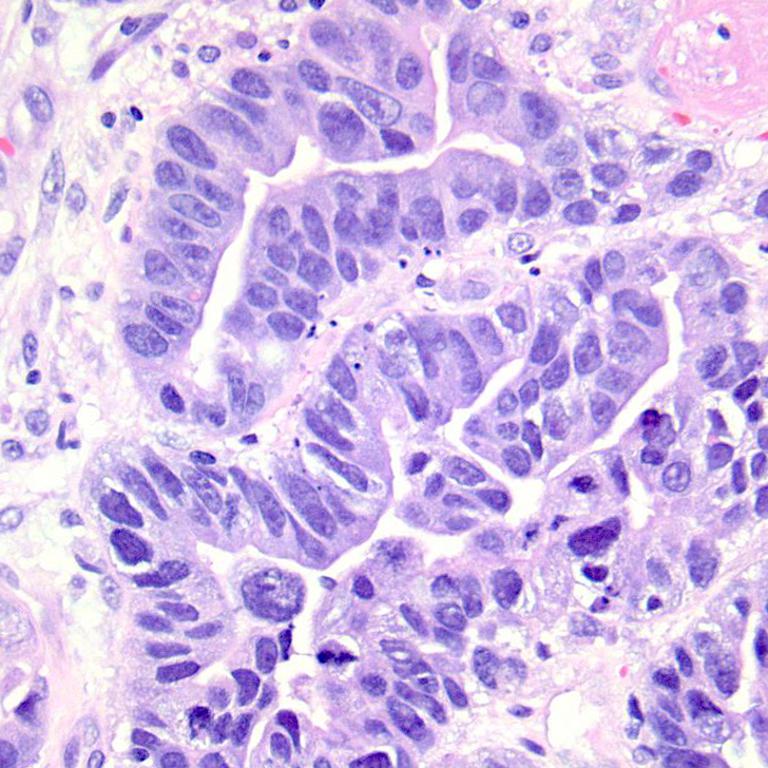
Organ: colon
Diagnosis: adenocarcinomas